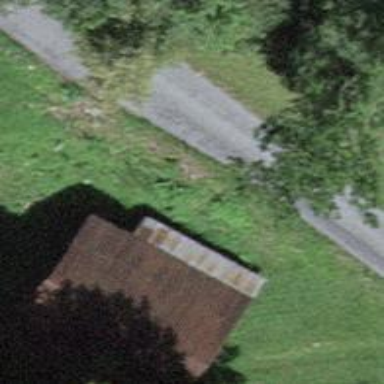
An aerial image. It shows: Rural barn.